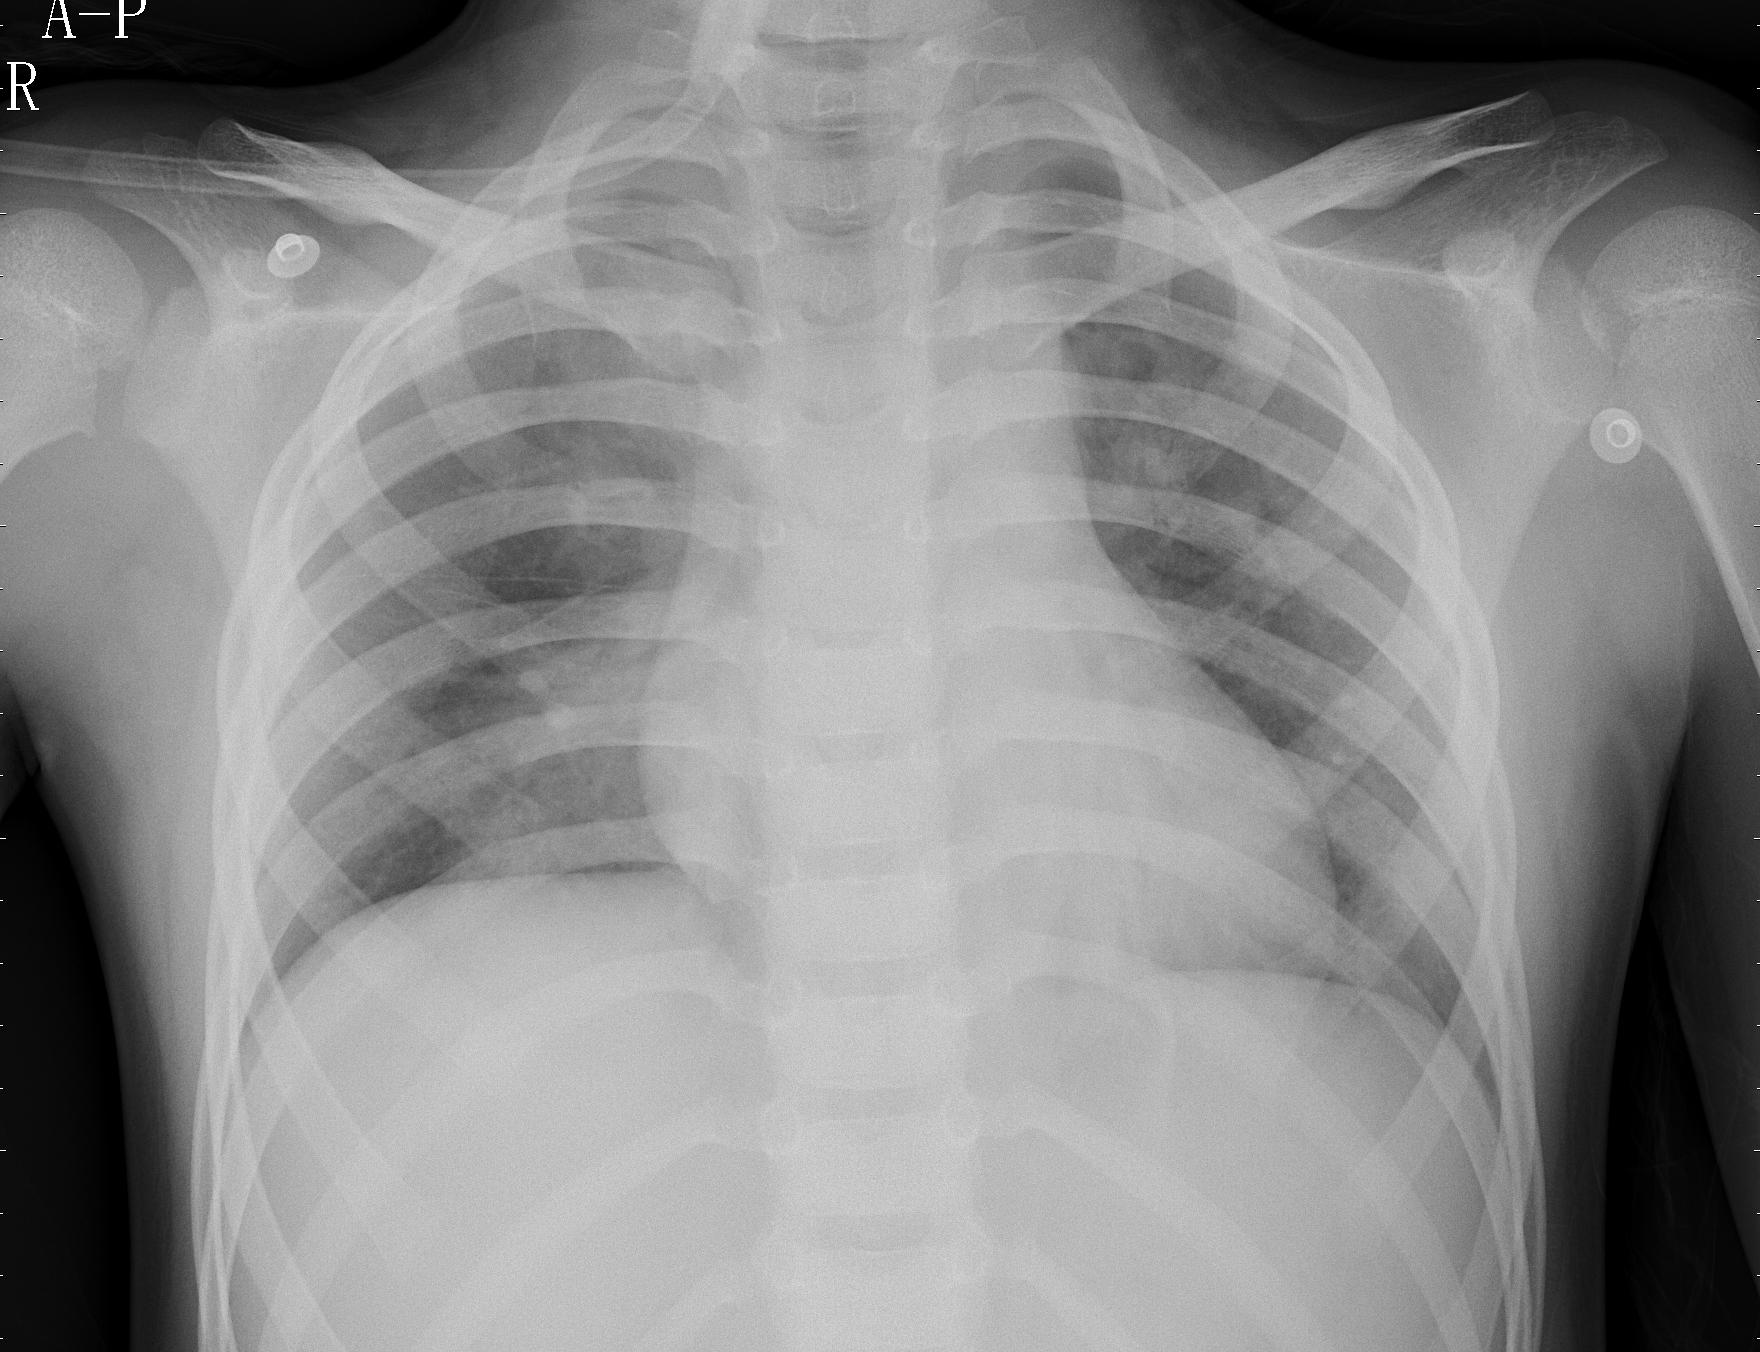
Diagnosis: PNEUMONIA